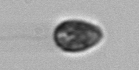
Label: Pseudochattonella_farcimen